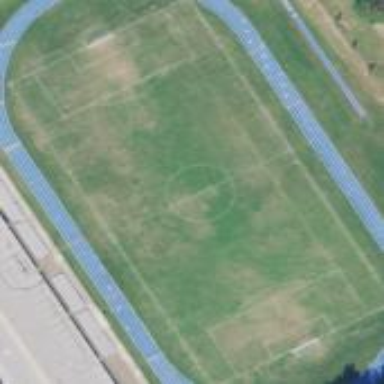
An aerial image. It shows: Grassy pitch where soccer and American football can be played.